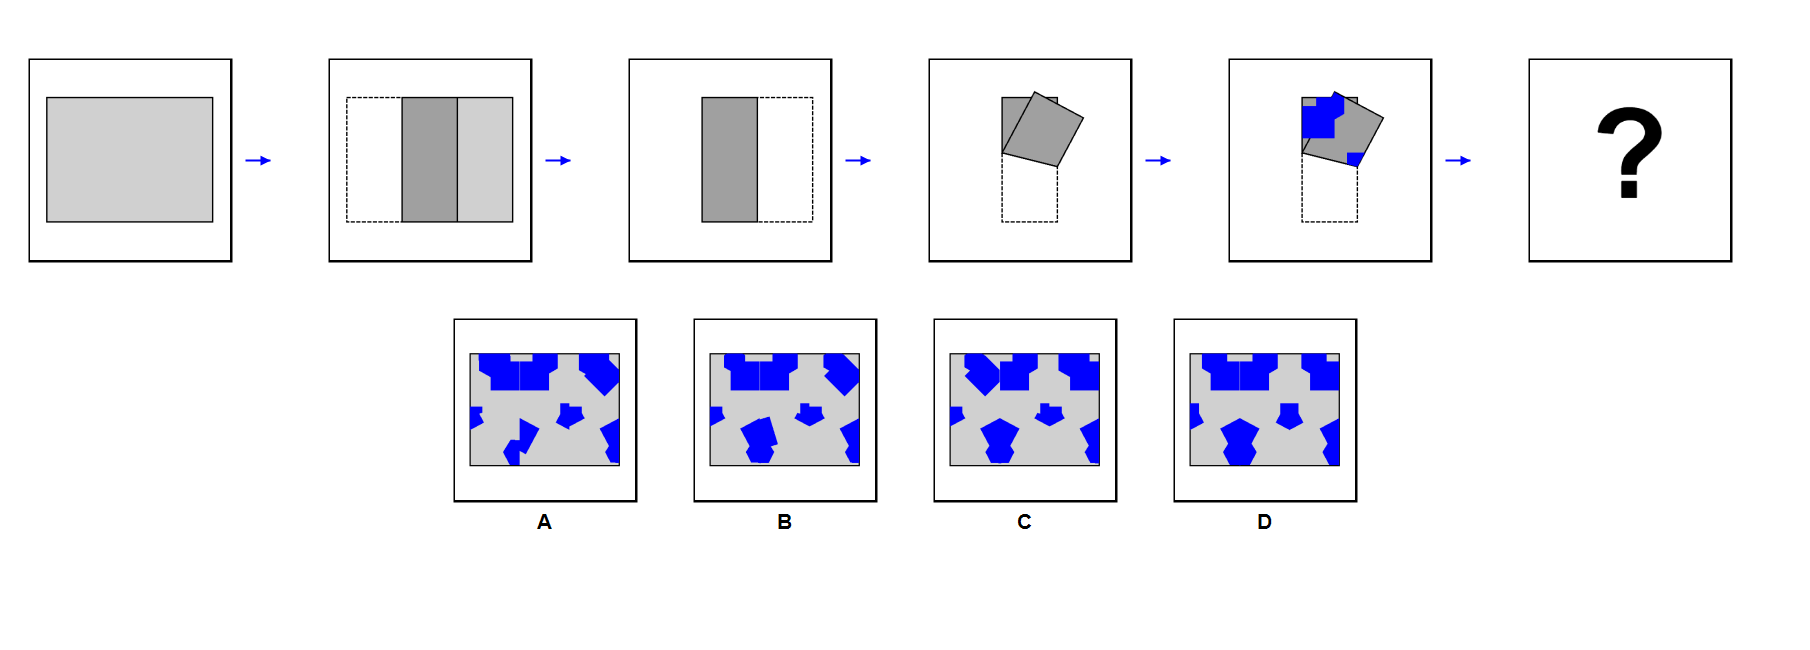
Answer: D